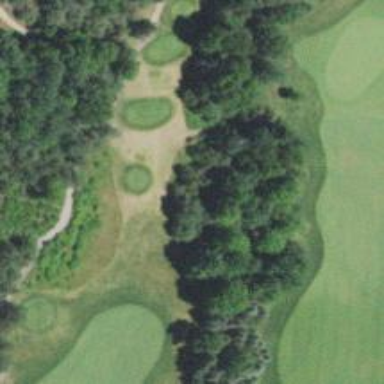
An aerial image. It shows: Golf hole.